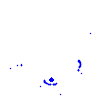
Particle: kaon